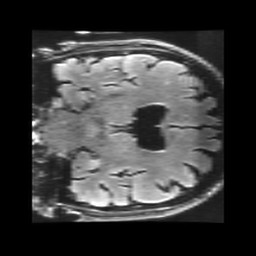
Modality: FLAIR
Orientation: coronal
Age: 78
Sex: male
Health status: healthy
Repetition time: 12 s
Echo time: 0.09782 s